Question: With the following example there are 3 files.
Executing the dropdownboxtest.hta displays the correct data required in msgboxes.
The issue is the drop down box:

The IP data is filled correct and the drop down menu populates correctly (all data present). The issue is that the first option is BLANK and I have tried to make, with this example "colin", the "selected" option using the code:
'''
document.getElementById("savedhostname").value = last_hostname_connected_value
'''
or
'''
document.getElementById("savedhostname").selected = last_hostname_connected_value
'''
---
saved_last.cfg
'''
last_hostname_connected = "colin"
last_IP_connected = "192.168.1.8"
'''
---
savedhosts.txt
'''
andy;192.168.1.5
brian;192.168.1.6
colin;192.168.1.8
david;192.168.1.15
eddie;192.168.1.54
'''
---
dropdownboxtest.hta
'''
<!DOCTYPE html>
<html>
<head>
<title>Test Dropdown Box</title>
<HTA:APPLICATION
ID="objHTA_Info"
APPLICATIONNAME="Test Dropdown Box"
SINGLEINSTANCE="no"
SCROLL="no"
BORDER="Thin"
BorderStyle="Raised"
Icon="#"
MaximizeButton="No"
>
<script language="javascript">
window.resizeTo (810, 634);
window.moveTo((screen.width - 10) / 2, (screen.height - 634) / 2);
</script>
<SCRIPT LANGUAGE="VBScript">
Dim last_hostname_connected_value, last_IP_connected_value
Sub Window_onLoad
With (CreateObject("Scripting.FileSystemObject"))
Dim objFSO
Set objFSO = CreateObject("Scripting.FileSystemObject")
If .FileExists("saved_last.cfg") Then
Set FSO = CreateObject("Scripting.FileSystemObject")
Set ReadTextFile = FSO.OpenTextFile("saved_last.cfg", 1) ' Open text with read only mode
Do Until ReadTextFile.AtEndOfStream
Textline = ReadTextFile.Readline()
If Instr(Textline, "last_hostname_connected =") Then
last_hostname_connected_value = Split(Textline, "=")(1)
last_hostname_connected_value = Replace(last_hostname_connected_value, Chr(34), "")
last_hostname_connected_value = LTrim(last_hostname_connected_value)
MsgBox "last_hostname_connected_value = " & last_hostname_connected_value
End If
If Instr(Textline, "last_IP_connected =") Then
last_IP_connected_value = Split(Textline, "=")(1)
last_IP_connected_value = Replace(last_IP_connected_value, Chr(34), "")
last_IP_connected_value = LTrim(last_IP_connected_value)
MsgBox "last_IP_connected_value : " & last_IP_connected_value
End If
Loop
End If
End With
Set obj = CreateObject("Scripting.FileSystemObject") 'Creating a File Object
Const ForReading = 1 'Defining Constant Value to read from a file
Set obj1 = obj.OpenTextFile("savedhosts.txt", ForReading) 'Opening a text file and reading text from it
Dim str,str1,objOption
'str=obj1.ReadAll 'All text from the file is read using ReadAll
'Msgbox str 'Contents of a file will be displayed through message box
'Do while obj1.AtEndofStream 'Reading text line wise using Do Loop and ReadLine
' str1=obj1.ReadLine
' Msgbox str1
'Loop
Call ClearHostnameListbox()
Do Until obj1.AtEndOfStream
strNextLine = obj1.ReadLine
arrServiceList = Split(strNextLine, ";")
'MsgBox "arrServiceList(0) = " & arrServiceList(0)
'MsgBox "arrServiceList(1) = " & arrServiceList(1)
Set objOption = document.createElement("OPTION")
objOption.Text = arrServiceList(0)
objOption.Value = arrServiceList(1)
savedhostname.Add(objOption)
'document.getElementById("savedhostname").value=77747
Loop
'MsgBox "arrServiceList(0) = " & arrServiceList(0)
'MsgBox "arrServiceList(1) = " & arrServiceList(1)
obj1.Close 'Closing a File
Set obj=Nothing 'Releasing File object
document.getElementById("savedhostname").value=last_hostname_connected_value
MsgBox "End of SUB check last_hostname_connected_value = " & last_hostname_connected_value
document.getElementById("IP-Input").value = last_IP_connected_value
End Sub
</script>
<SCRIPT LANGUAGE="VBScript">
Sub ClearHostnameListbox()
For Each objOption in savedhostname.Options
objOption.RemoveNode
Next
End Sub
</script>
</head>
<body>
TEST
<br>
IP: <input type='text' maxlength="15" class="enterhostip" size=22 id="IP-Input" name="hostname_IP" />
<br>
Saved Name : <select id="savedhostname" selected="savedhostname" maxlength="20" name="savedhostname" class="savedhostname" value=""></select>
</body>
</html>
'''
Clearly there is something going on here that I cannot seem to pin down, any help would be greatly appreciated.
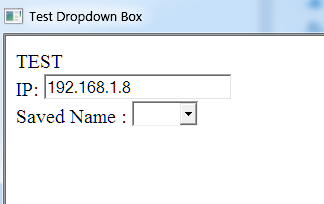
Answer: To set the default value in a select, you can do this by adding the 'selected' attribute to the specific '<option>', eg
'''
<select>
<option value=1>1</option>
<option value=2 selected>2</option>
</select>
'''
so, in your loop you would set the attribute
'''
Set objOption = document.createElement("OPTION")
objOption.Text = arrServiceList(0)
objOption.Value = arrServiceList(1)
if objOption.Value = last_IP_selected then
objOption.setAttribute "selected", "selected"
end if
'''
This assumes that all 'objOption.Value's are unique.